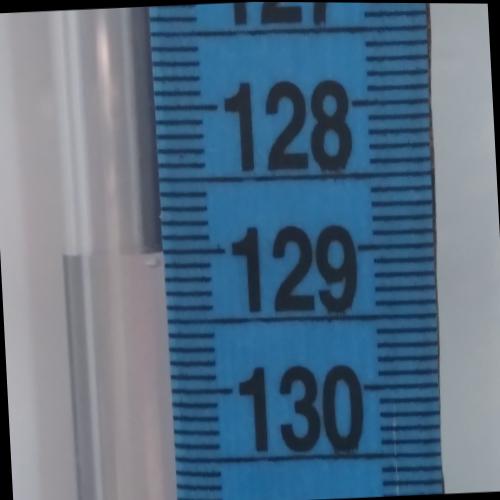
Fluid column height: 129.0 cm